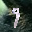
Label: 9